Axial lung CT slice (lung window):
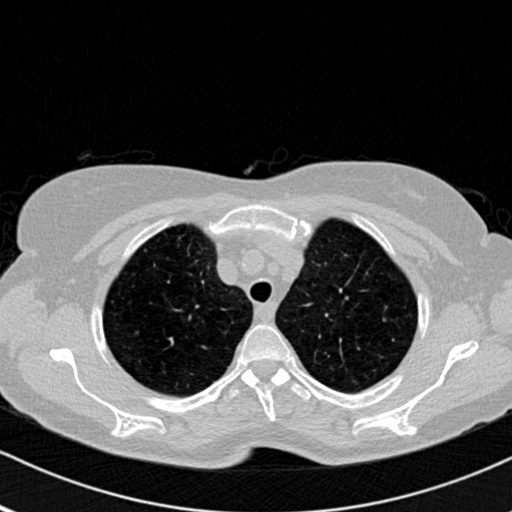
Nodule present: no